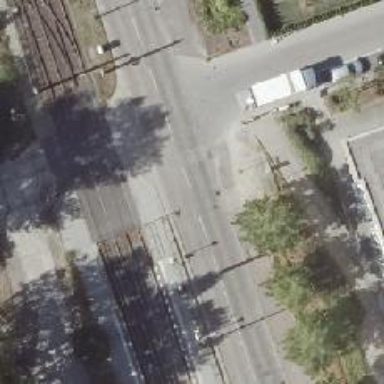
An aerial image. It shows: Concrete tertiary road with lane markings.